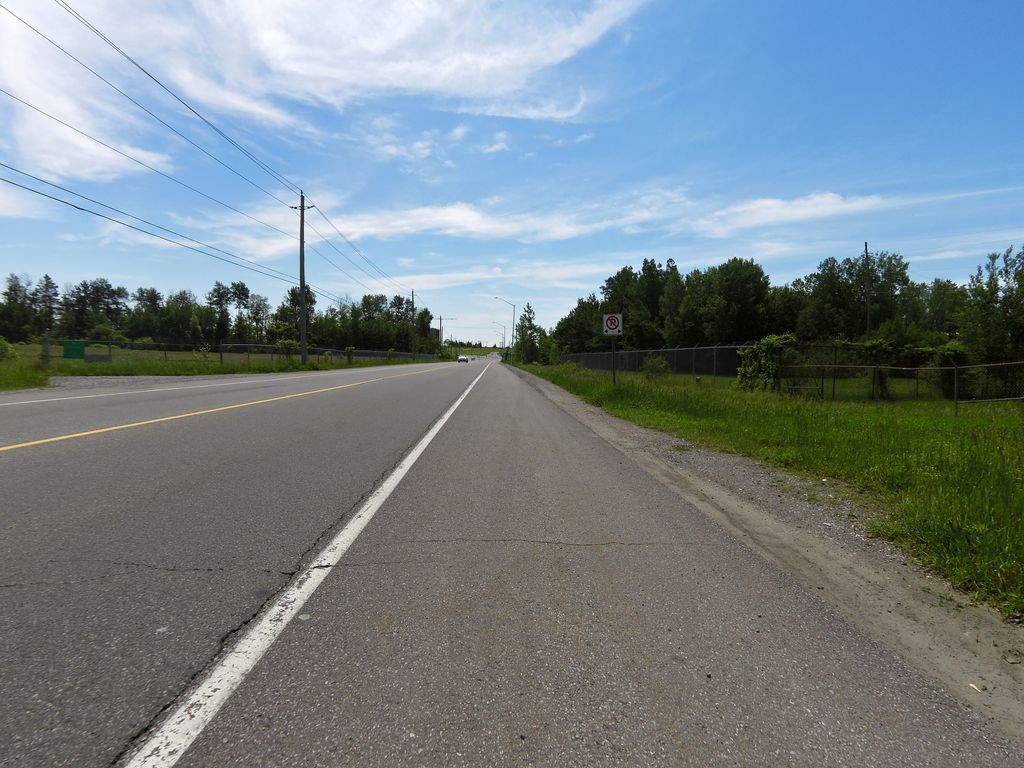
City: ottawa-gatineau